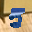
Label: 5